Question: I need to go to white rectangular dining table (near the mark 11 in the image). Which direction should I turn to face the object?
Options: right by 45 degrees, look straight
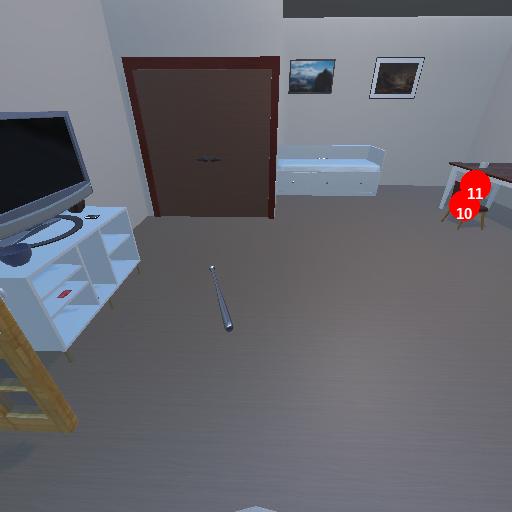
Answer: right by 45 degrees